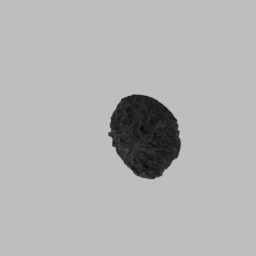
Label: nature